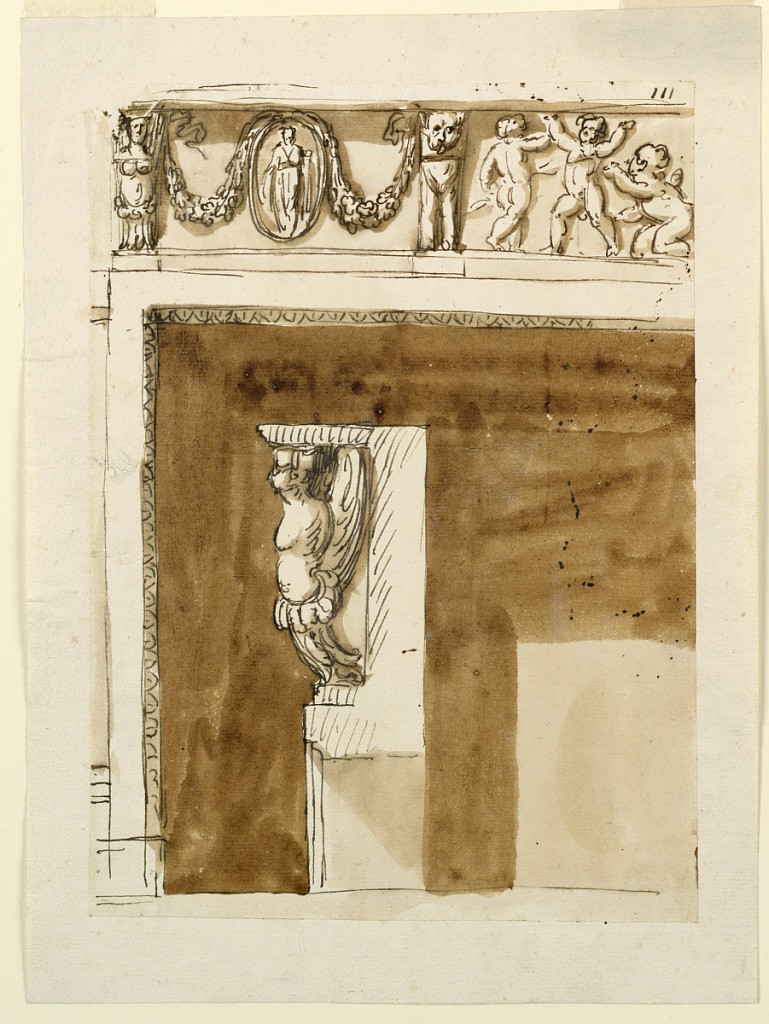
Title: Design for Mantelpiece Decoration
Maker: Giuseppe Barberi, Italian, 1746–1809
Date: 1789
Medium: Pen and brown ink, brush and brown wash on off-white laid paper, lined
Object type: Drawing
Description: The left half of the fireplace and of the frieze are shown. A single molding forms the frame. The frieze is decorated with festoons hanging beside an ovoidal medallion at right, with figures in the center. Three children are in the center. A standing woman is shown in the medallion. A siren forms the bracket at the corner. A standing quadruped, the central one. Inside the fireplace is the section along the inner side of the corner bracket. Realized version carved in marble by Vincenzo Pacetti, reliefs for the Noble Cabinet, Palazzo Altieri.